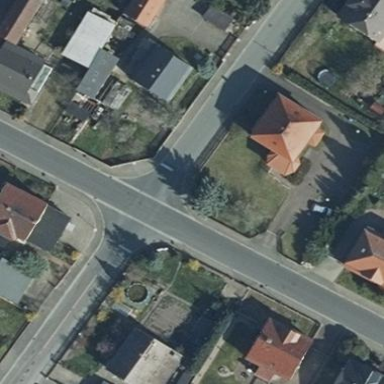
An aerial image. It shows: Junction on tertiary road.